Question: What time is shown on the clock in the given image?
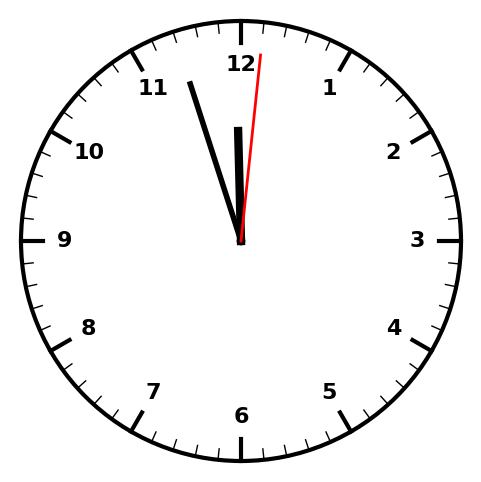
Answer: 11:57:01